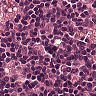
Metastatic tissue present: no